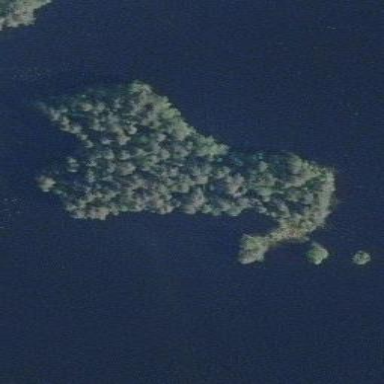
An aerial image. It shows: Island.